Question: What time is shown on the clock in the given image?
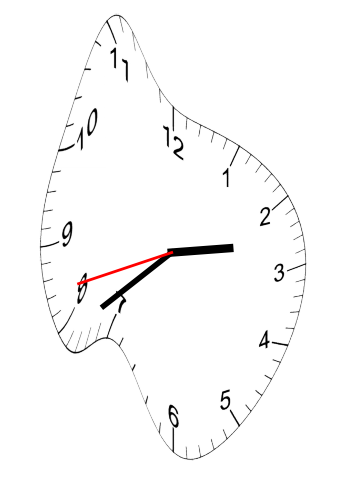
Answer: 02:38:42